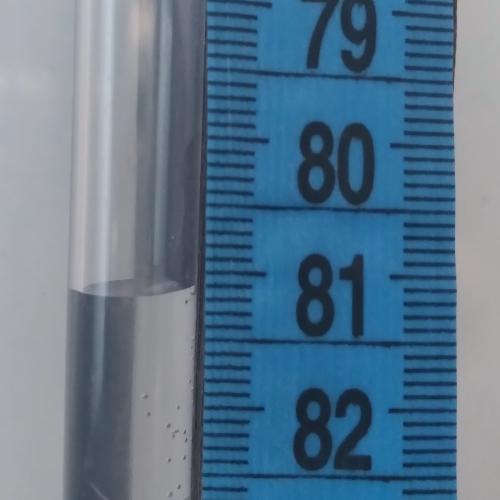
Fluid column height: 81.1 cm